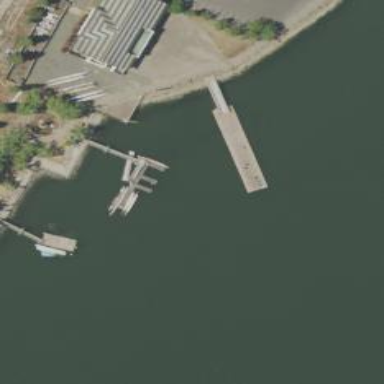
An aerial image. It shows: Man-made pier.